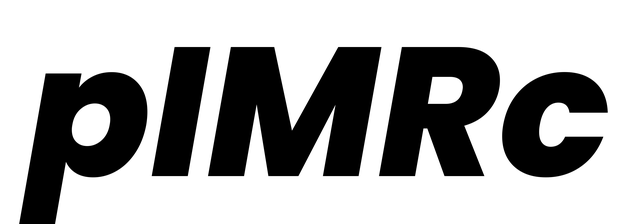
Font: Poppins-ExtraBoldItalic